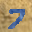
Label: 7